Question: I'm trying to create the following object as a DIV in HTML/CSS.

I've created the following jsfiddle to test with:
<URL>
below is code I have but I'm not sure how to create the arrow on the bottom:
'''
<div id="menuSelected"></div>
#menuSelected {
width: 250px;
height: 35px;
background-color: #368EC5;
}
'''
thankyou :)
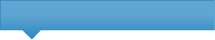
Answer: Add a span with the absolute position to that div.
'''
<div class="menuSelected"><span></span></div>
#menuSelected {
position: relative;
width: 250px;
height: 35px;
background-color: #368EC5;
}
span {
border-top: 10px solid #368EC5;
border-right: 10px solid transparent;
border-left: 10px solid transparent;
position: absolute;
bottom: -10px;
left: 20px;
}
'''
See <URL>.